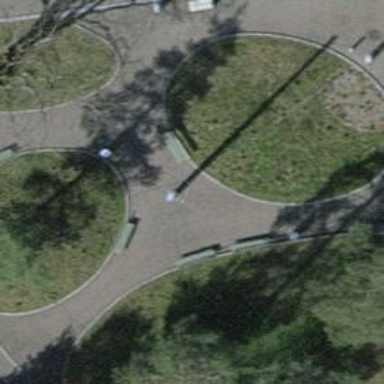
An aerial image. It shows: Bicycle parking area with floor facility.